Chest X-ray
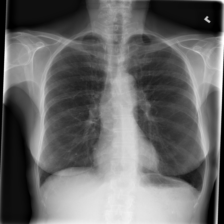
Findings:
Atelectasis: negative
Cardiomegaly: negative
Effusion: negative
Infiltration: negative
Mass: negative
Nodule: negative
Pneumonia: negative
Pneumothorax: positive
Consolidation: negative
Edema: negative
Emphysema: negative
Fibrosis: negative
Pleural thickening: negative
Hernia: negative